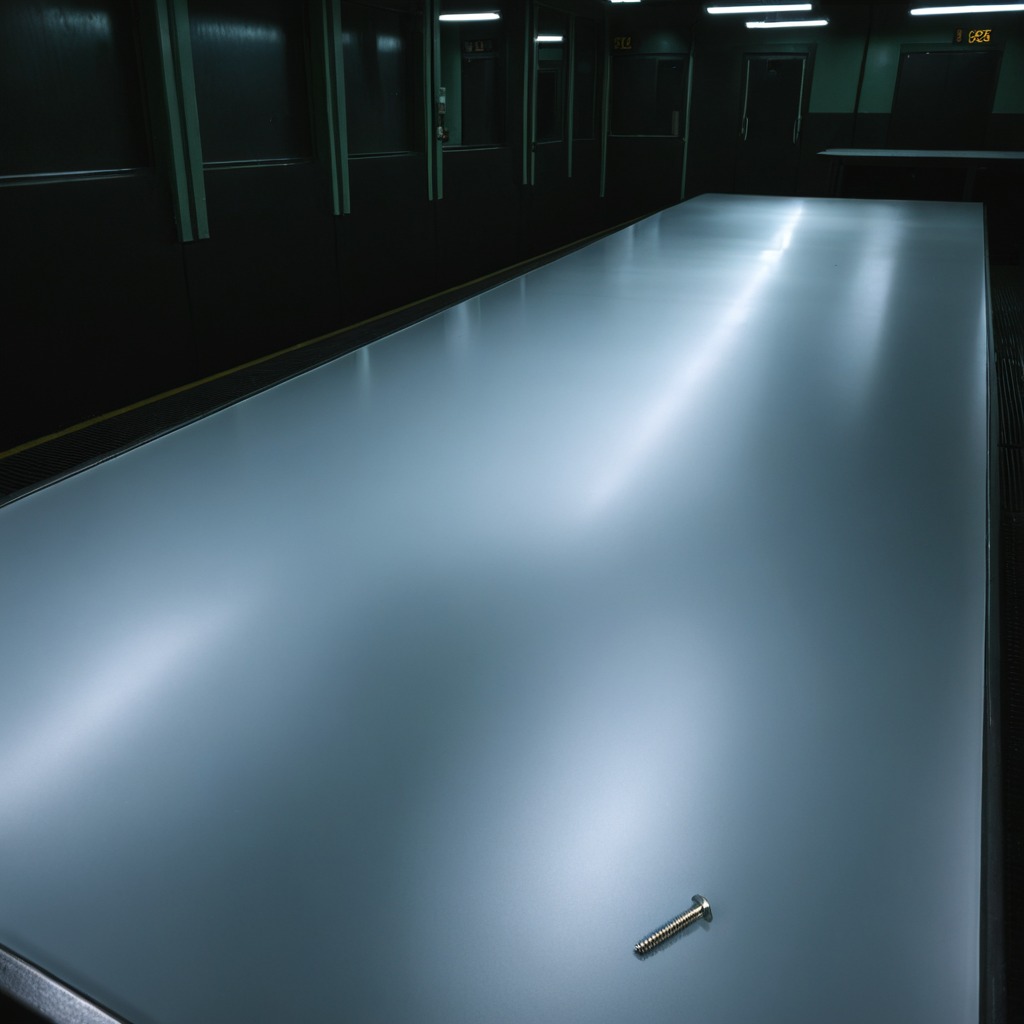
A metal screw is lying on the table.